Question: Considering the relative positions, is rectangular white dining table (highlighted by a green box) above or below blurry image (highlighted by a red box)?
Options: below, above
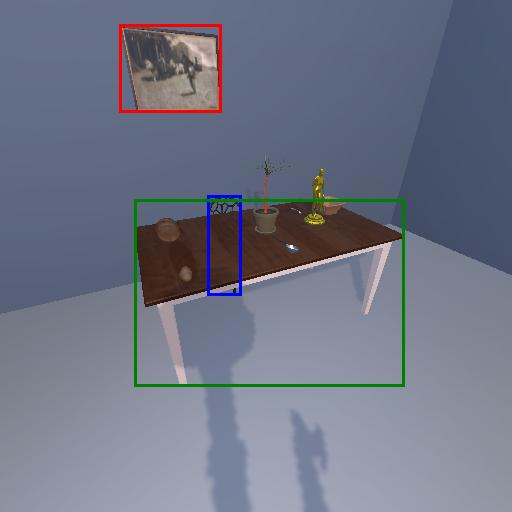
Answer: below